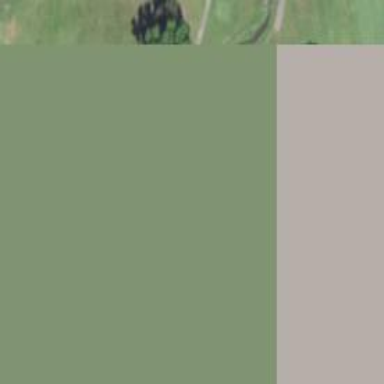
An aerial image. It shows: Golf hole.